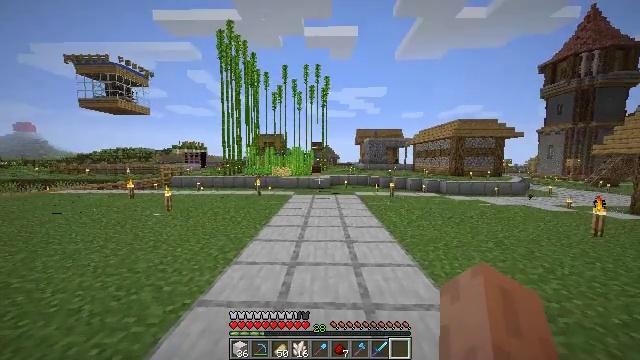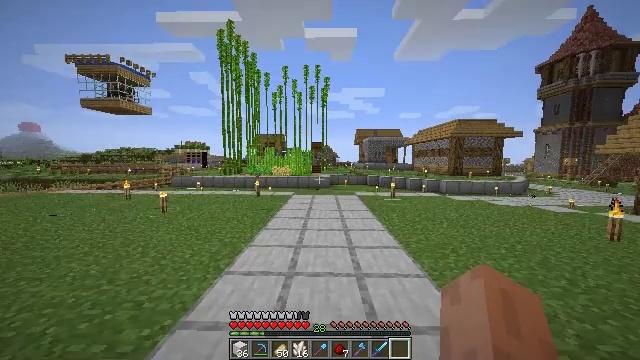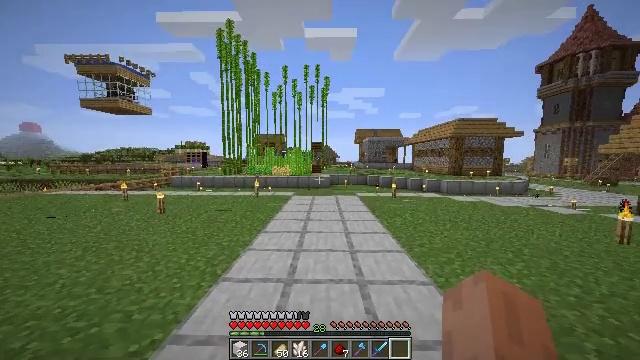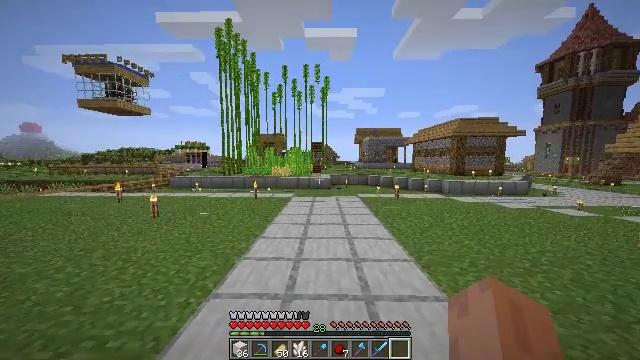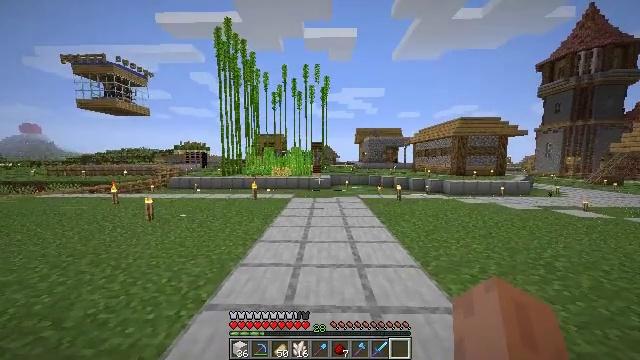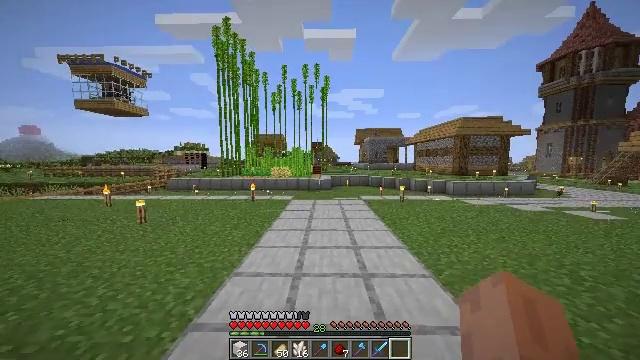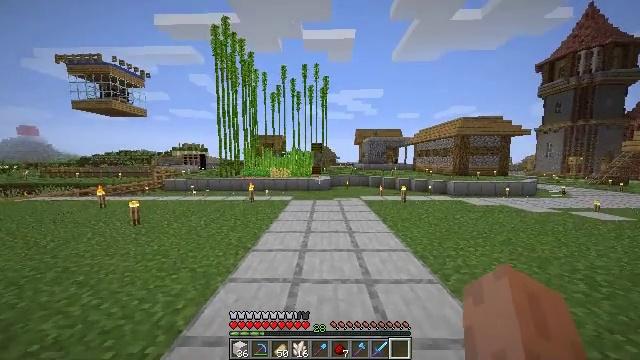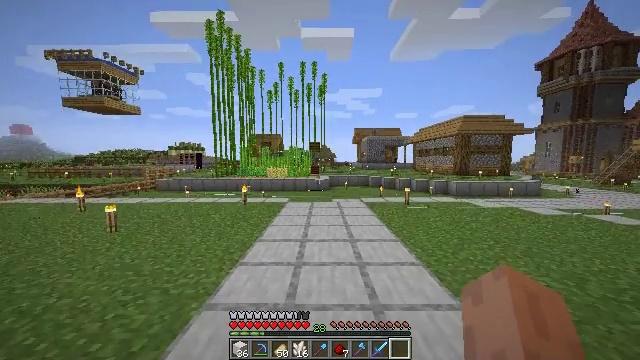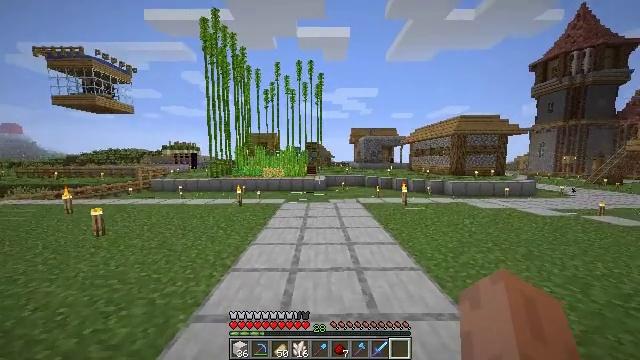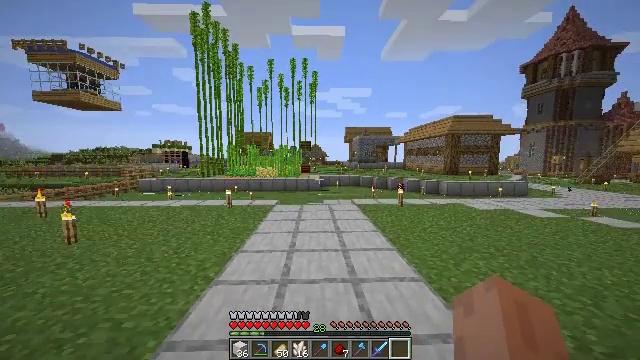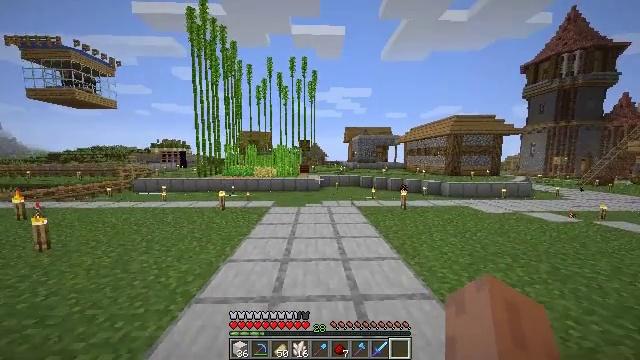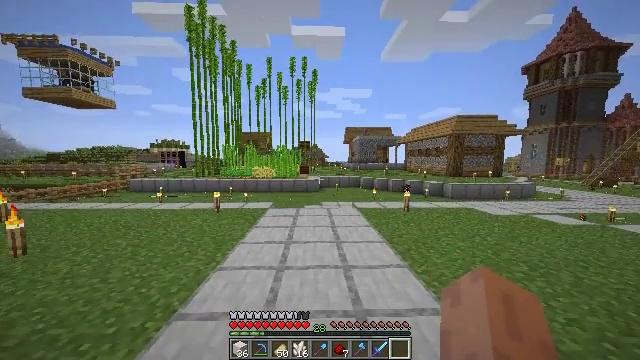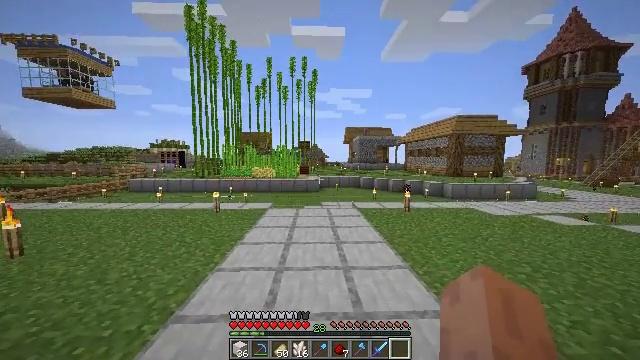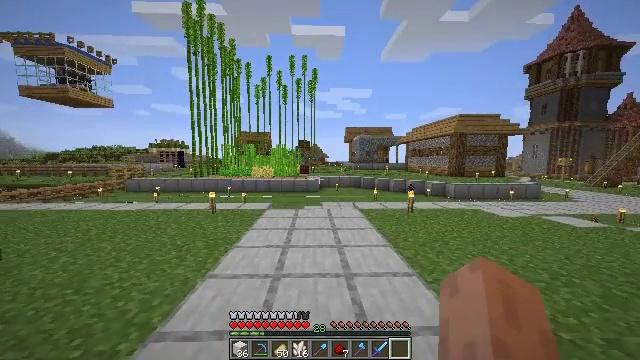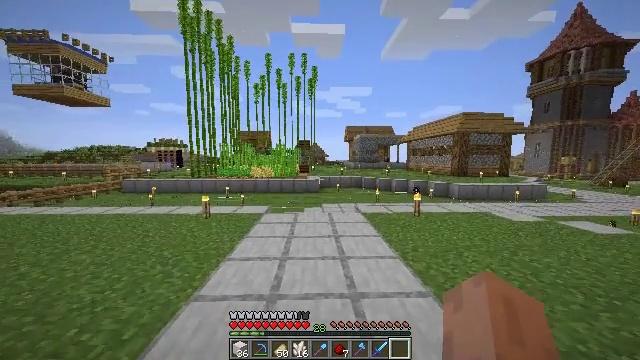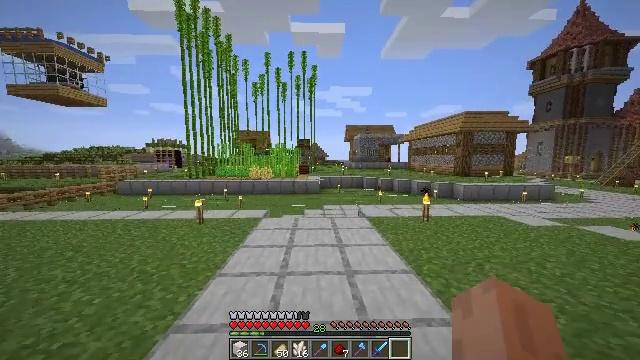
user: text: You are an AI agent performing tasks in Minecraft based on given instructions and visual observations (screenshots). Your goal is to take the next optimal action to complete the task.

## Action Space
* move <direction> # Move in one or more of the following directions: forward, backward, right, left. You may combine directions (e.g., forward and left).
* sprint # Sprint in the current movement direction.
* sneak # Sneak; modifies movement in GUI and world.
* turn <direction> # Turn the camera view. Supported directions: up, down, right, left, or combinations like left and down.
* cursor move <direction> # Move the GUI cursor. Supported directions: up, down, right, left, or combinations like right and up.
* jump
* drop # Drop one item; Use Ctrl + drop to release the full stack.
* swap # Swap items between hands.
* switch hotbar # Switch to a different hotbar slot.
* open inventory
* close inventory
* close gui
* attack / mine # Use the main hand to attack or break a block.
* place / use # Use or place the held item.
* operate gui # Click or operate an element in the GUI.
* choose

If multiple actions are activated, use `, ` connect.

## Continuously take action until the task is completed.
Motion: motion action
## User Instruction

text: Use cactus to craft a green dye.
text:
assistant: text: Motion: move forward
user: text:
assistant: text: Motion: move forward
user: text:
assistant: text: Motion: move forward
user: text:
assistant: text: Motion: move forward, sprint
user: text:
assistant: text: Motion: move forward, sprint
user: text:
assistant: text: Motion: move forward, sprint
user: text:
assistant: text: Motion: move forward
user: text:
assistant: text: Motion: move forward
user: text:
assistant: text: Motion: move forward, turn right
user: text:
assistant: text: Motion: move forward
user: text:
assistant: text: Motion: move forward, sprint
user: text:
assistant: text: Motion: move forward, sprint
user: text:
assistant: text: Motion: move forward, sprint
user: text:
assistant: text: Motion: move forward
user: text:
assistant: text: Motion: move forward
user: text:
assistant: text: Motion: move forward
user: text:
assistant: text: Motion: move forward
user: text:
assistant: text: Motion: move forward
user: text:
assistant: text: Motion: move forward
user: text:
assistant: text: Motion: move forward
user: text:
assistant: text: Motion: move forward, jump
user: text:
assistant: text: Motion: move forward, turn right, jump
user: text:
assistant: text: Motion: move forward, turn right and down, jump
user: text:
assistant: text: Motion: move forward, turn right, jump
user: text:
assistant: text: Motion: move forward, jump
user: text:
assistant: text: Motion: move forward, jump
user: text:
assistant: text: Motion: move forward, jump
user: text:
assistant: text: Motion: move forward, jump
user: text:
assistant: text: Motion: move forward, jump
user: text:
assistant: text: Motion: move forward, jump